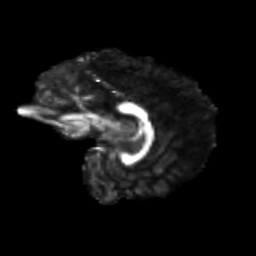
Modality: FA
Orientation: sagittal
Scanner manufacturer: siemens
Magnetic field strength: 3 T
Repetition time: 9.2 s
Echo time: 0.084 s